Aerial crown-view tile of a tropical tree (Barro Colorado Island, Panama), acquired 20240716:
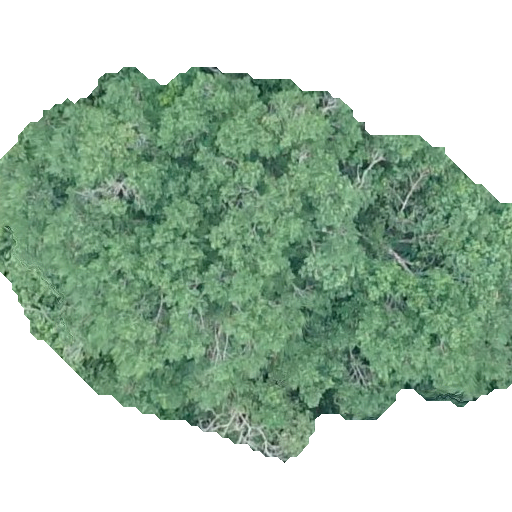
Species: Calophyllum longifolium
GBIF accepted scientific name: Calophyllum longifolium
Crown area: 238.016 m²